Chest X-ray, AP view. Patient: 51 years old, sex M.
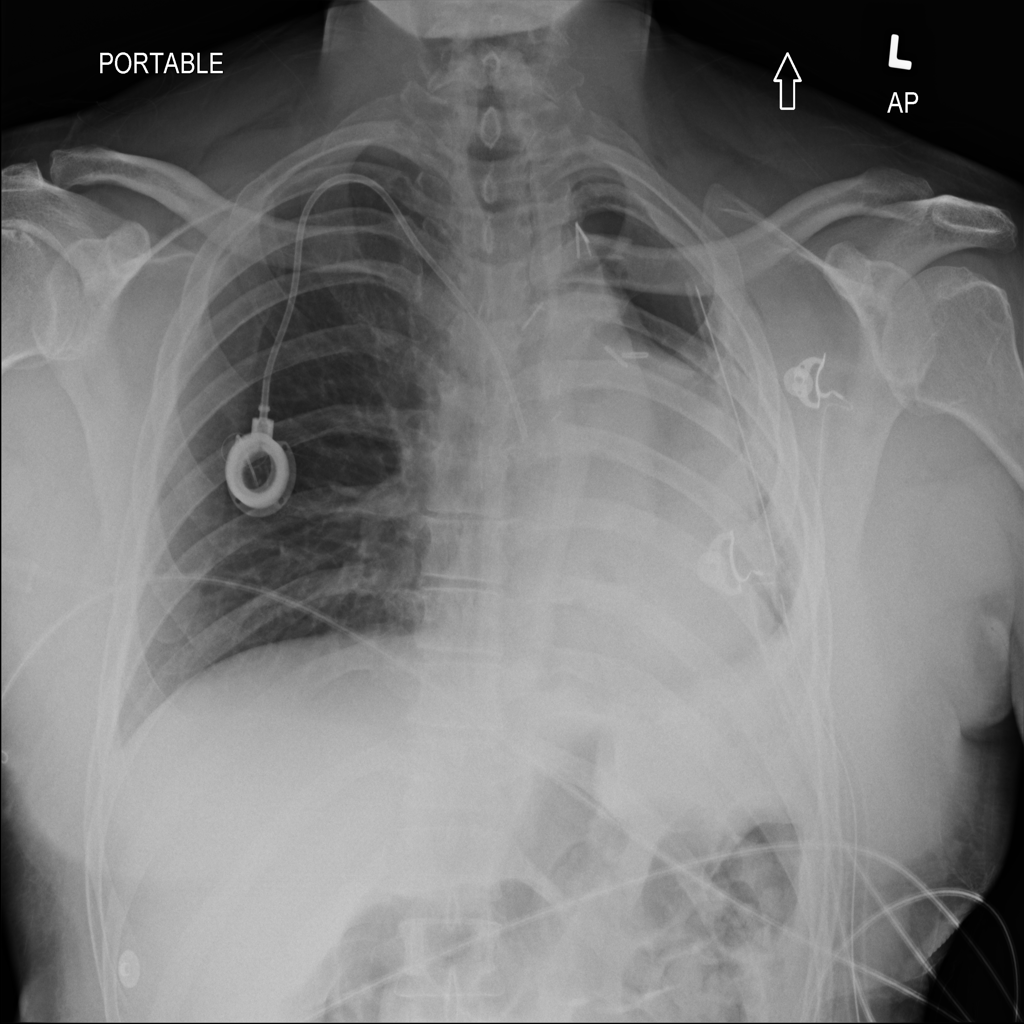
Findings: Infiltration